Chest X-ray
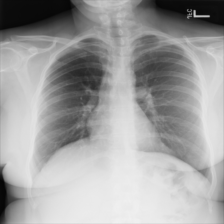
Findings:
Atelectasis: negative
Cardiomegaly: negative
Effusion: negative
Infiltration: negative
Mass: negative
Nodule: negative
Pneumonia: negative
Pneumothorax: negative
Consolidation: negative
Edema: negative
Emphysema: negative
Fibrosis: negative
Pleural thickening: negative
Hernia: negative